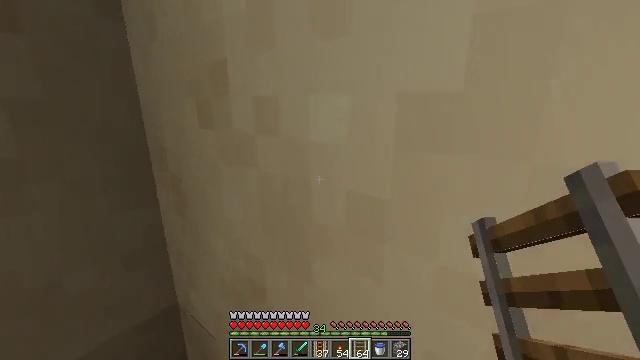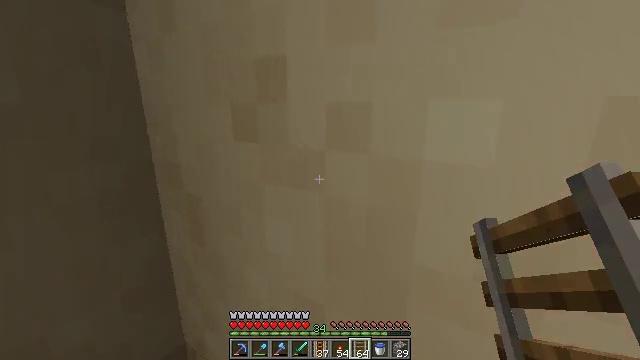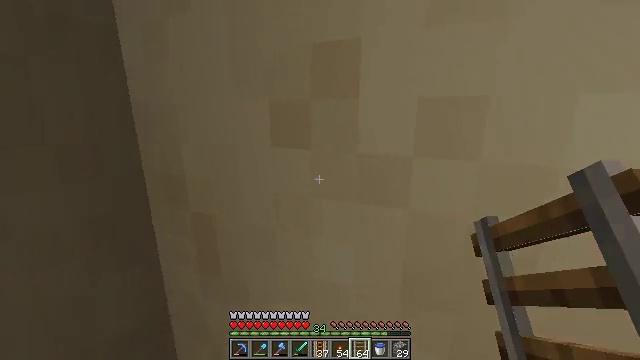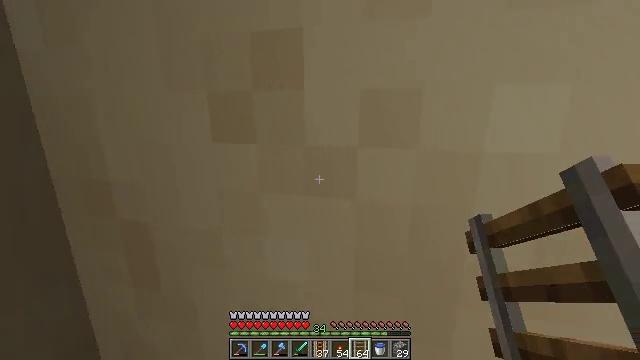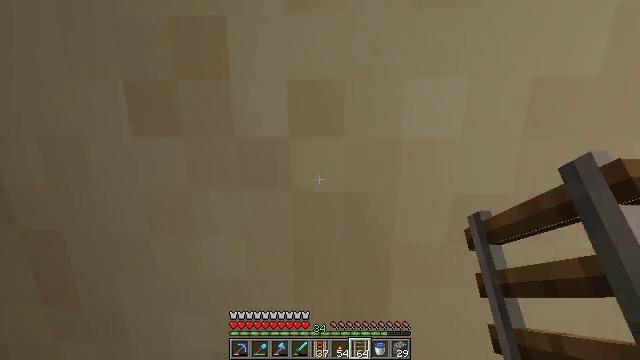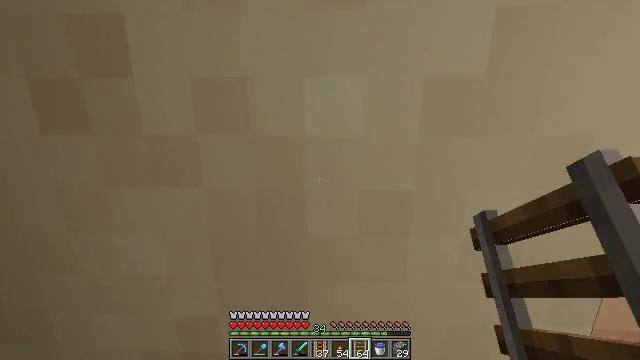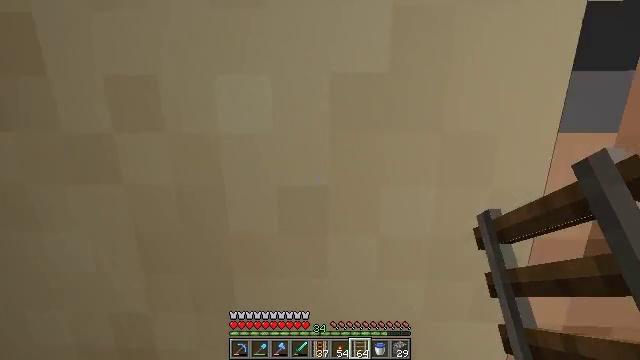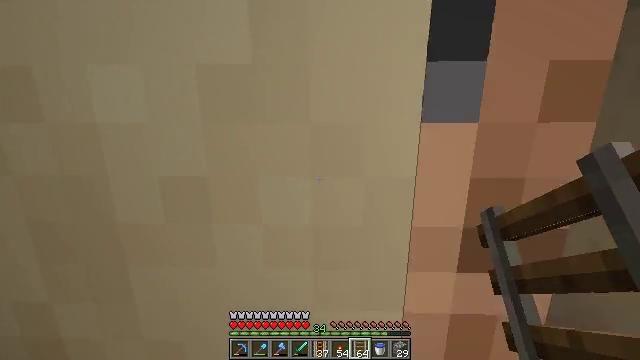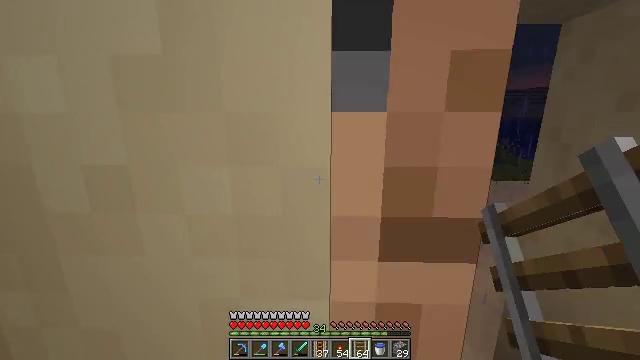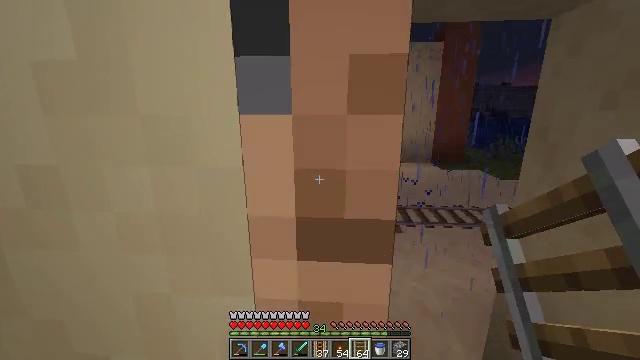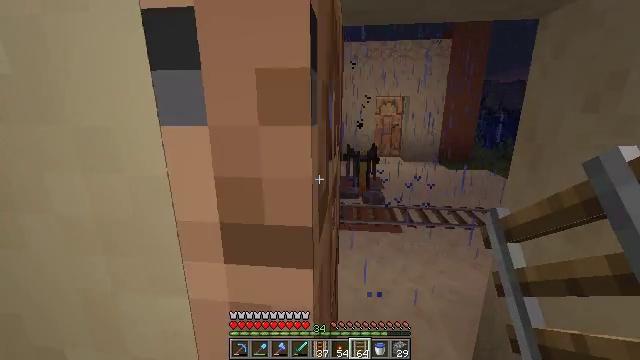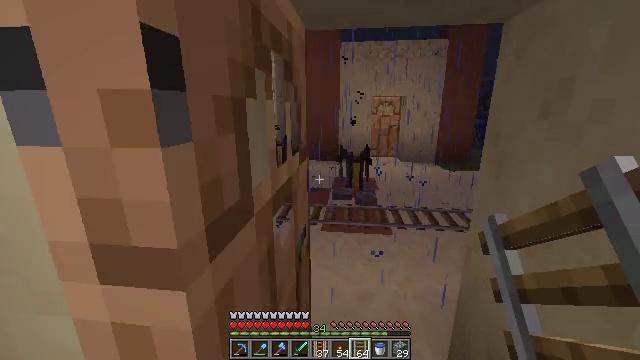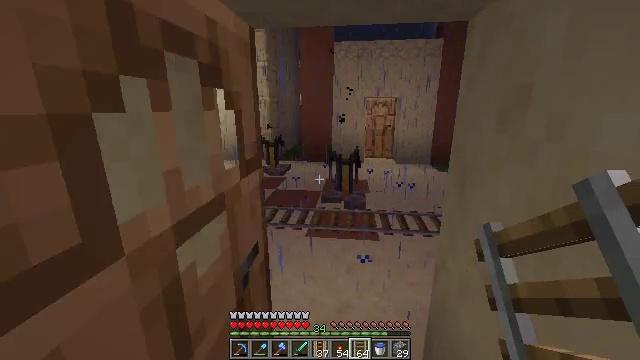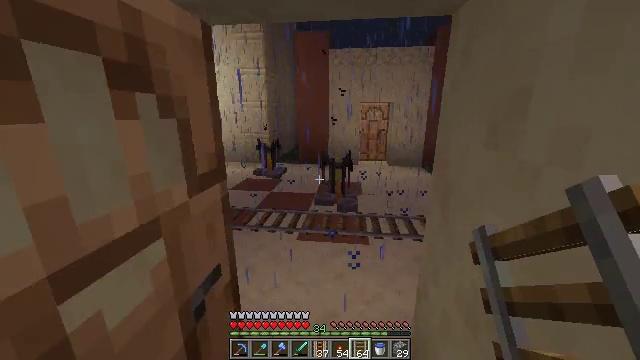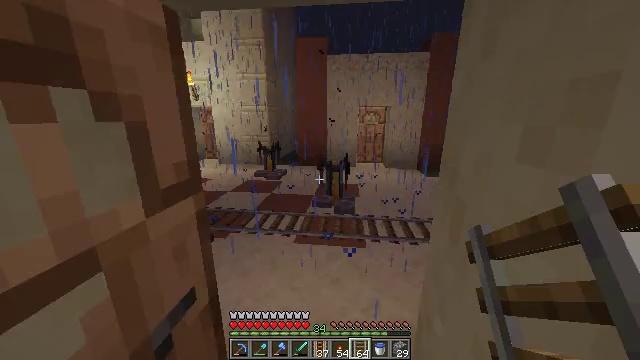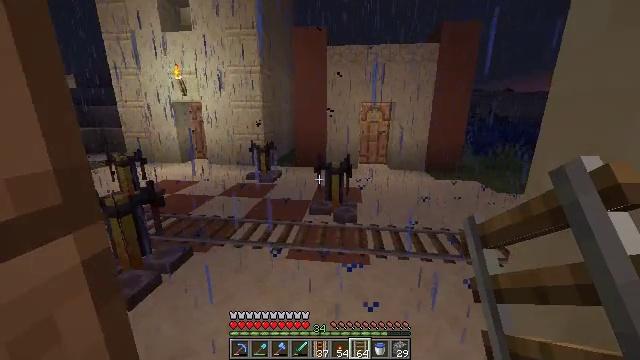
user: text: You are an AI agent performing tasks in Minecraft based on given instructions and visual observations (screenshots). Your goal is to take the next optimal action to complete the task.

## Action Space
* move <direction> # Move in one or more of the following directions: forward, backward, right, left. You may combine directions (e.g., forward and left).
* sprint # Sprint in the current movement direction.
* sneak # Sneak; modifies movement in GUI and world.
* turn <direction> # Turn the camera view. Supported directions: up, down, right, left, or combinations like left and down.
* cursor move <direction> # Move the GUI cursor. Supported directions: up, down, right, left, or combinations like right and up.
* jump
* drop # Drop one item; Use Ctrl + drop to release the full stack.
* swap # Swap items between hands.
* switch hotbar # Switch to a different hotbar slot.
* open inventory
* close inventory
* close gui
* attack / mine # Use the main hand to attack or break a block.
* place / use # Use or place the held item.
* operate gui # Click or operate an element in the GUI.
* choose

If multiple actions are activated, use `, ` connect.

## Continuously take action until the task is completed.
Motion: motion action
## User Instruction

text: Remove a smooth sandstone from the inventory.
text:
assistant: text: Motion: move forward, sprint, turn right
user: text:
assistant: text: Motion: move forward, sprint, turn right
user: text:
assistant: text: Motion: move forward and move right, sprint, turn right
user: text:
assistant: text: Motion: move forward and move right, sprint, turn right
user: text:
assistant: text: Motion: move forward and move right, sprint, turn right
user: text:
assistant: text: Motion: move forward and move right, sprint
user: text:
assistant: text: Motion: move forward and move right, sprint
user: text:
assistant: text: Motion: move forward and move right, sprint
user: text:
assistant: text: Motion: move forward and move right, sprint, turn left
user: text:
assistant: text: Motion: move forward and move right, sprint, turn left
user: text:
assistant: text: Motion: move forward and move right, sprint
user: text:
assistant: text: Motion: move forward and move right, sprint
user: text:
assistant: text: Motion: move forward, sprint
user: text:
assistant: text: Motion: move forward, sprint
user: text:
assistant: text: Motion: move forward, sprint
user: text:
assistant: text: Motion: move forward, sprint
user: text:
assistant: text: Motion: move forward, sprint, turn right
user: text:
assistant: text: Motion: move forward, sprint, turn right
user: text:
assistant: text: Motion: move forward, sprint, turn right
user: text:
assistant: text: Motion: move forward, sprint, turn right
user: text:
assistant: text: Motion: move forward, sprint
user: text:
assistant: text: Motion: move forward, sprint
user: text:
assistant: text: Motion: move forward and move right, sprint
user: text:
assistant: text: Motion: move forward and move right, sprint
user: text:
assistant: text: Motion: move forward and move right, sprint
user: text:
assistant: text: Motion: move forward and move right, sprint
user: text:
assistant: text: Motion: move forward, sprint
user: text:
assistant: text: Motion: move forward, sprint, turn left
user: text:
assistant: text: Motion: move forward, sprint
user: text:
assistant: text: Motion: move forward, sprint